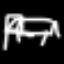
Label: bed